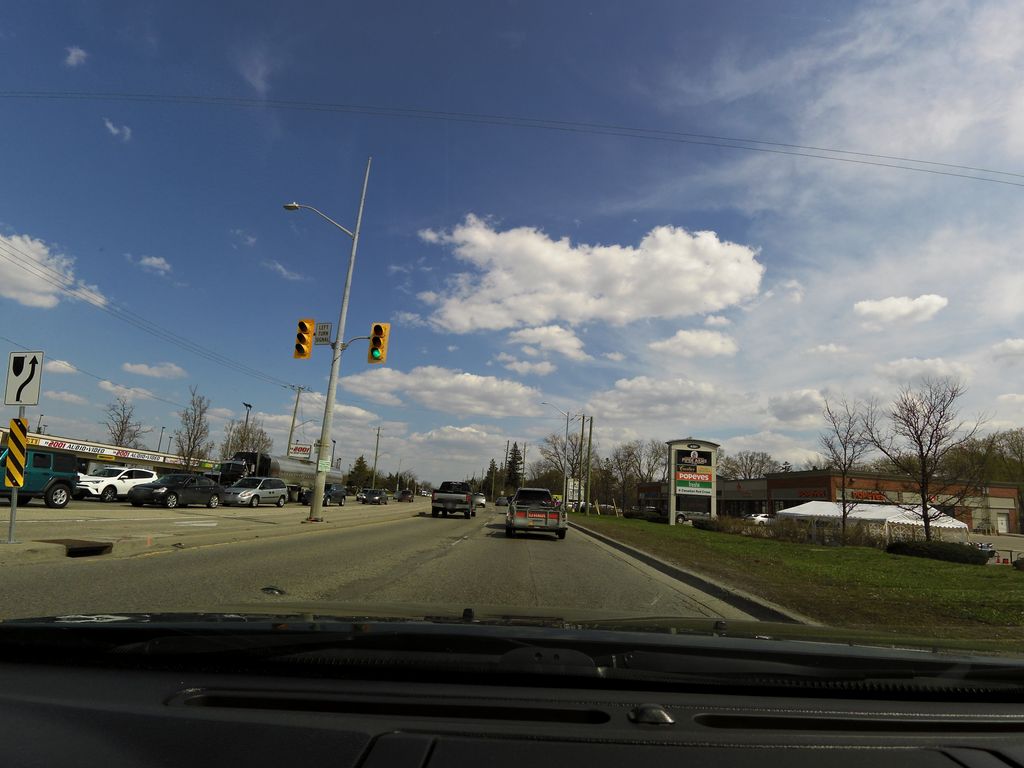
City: kitchener-waterloo